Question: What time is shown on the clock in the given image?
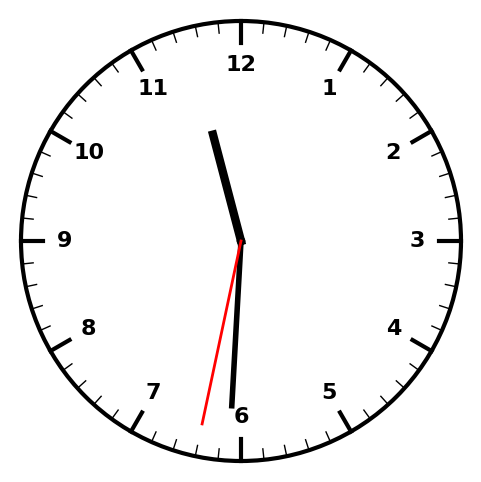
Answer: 11:30:32